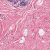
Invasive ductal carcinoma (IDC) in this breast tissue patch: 0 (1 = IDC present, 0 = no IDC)